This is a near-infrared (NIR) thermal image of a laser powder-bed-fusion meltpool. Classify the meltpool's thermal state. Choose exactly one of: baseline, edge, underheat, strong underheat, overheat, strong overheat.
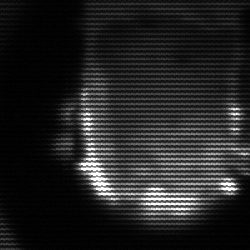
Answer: baseline